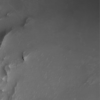
Label: not_dusty